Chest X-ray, AP view. Patient: 63 years old, sex F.
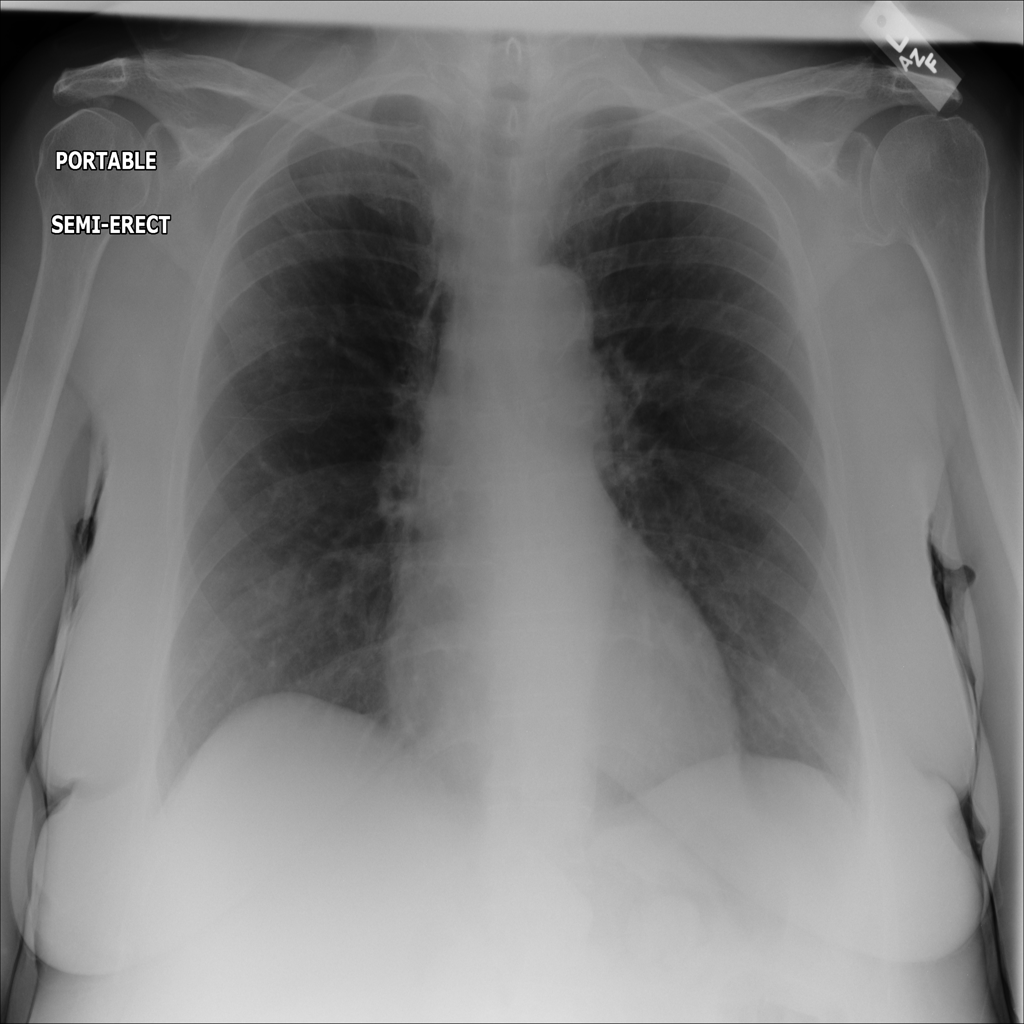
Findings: No Finding